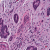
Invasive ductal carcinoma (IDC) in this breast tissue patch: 0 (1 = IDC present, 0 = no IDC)